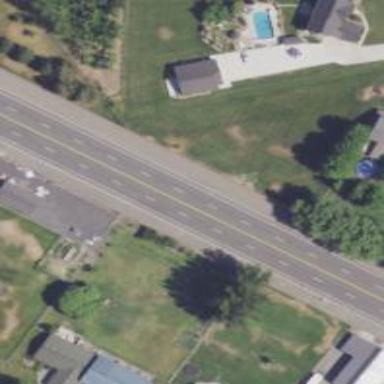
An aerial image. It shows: Primary road with asphalt surface.